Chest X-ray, AP view. Patient: 51 years old, sex M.
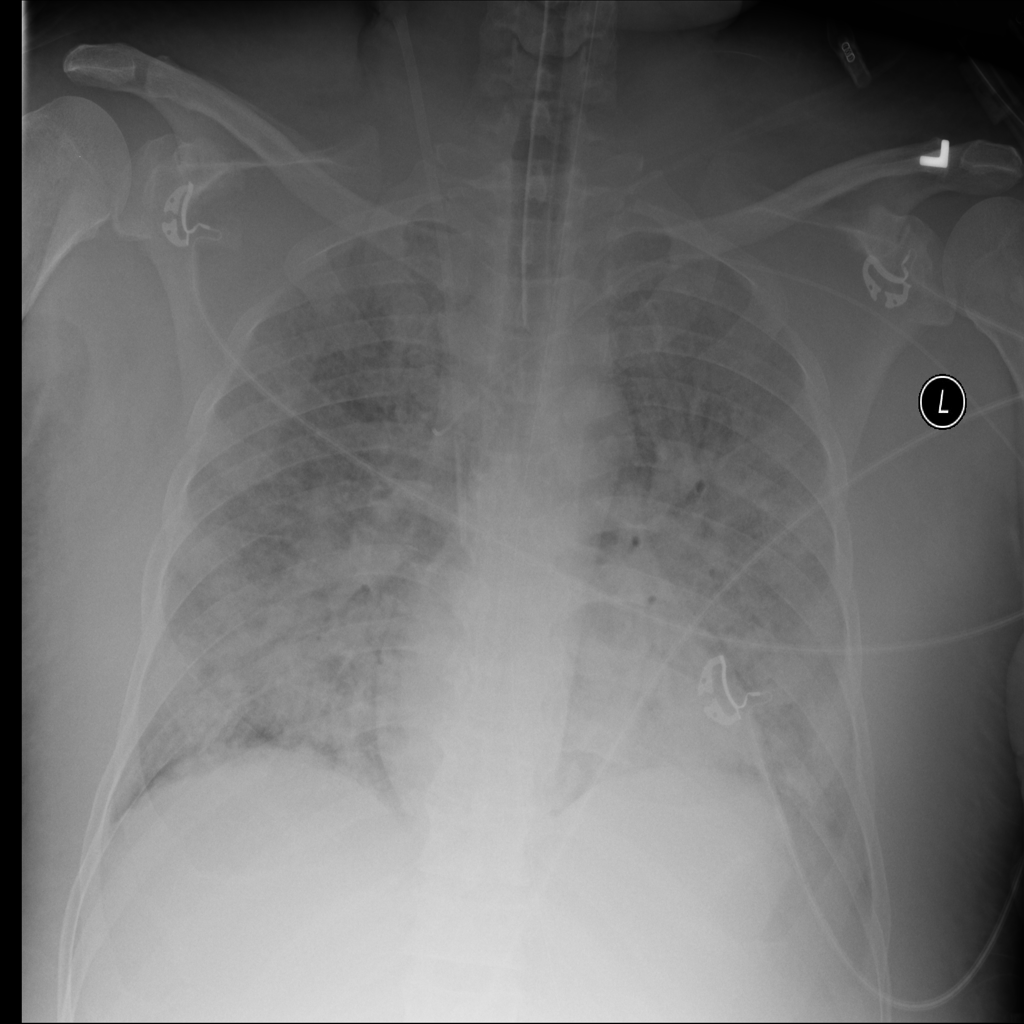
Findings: No Finding